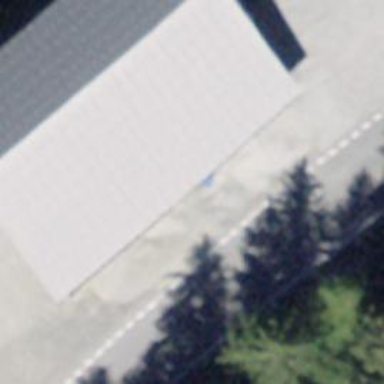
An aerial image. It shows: Building with tile roof.